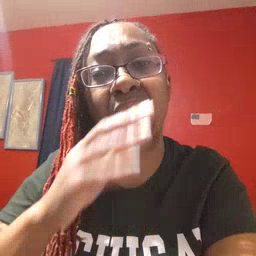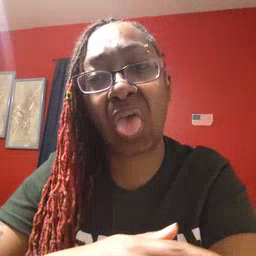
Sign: yucky